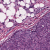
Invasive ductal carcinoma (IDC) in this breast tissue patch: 0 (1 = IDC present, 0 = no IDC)